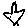
Label: bird